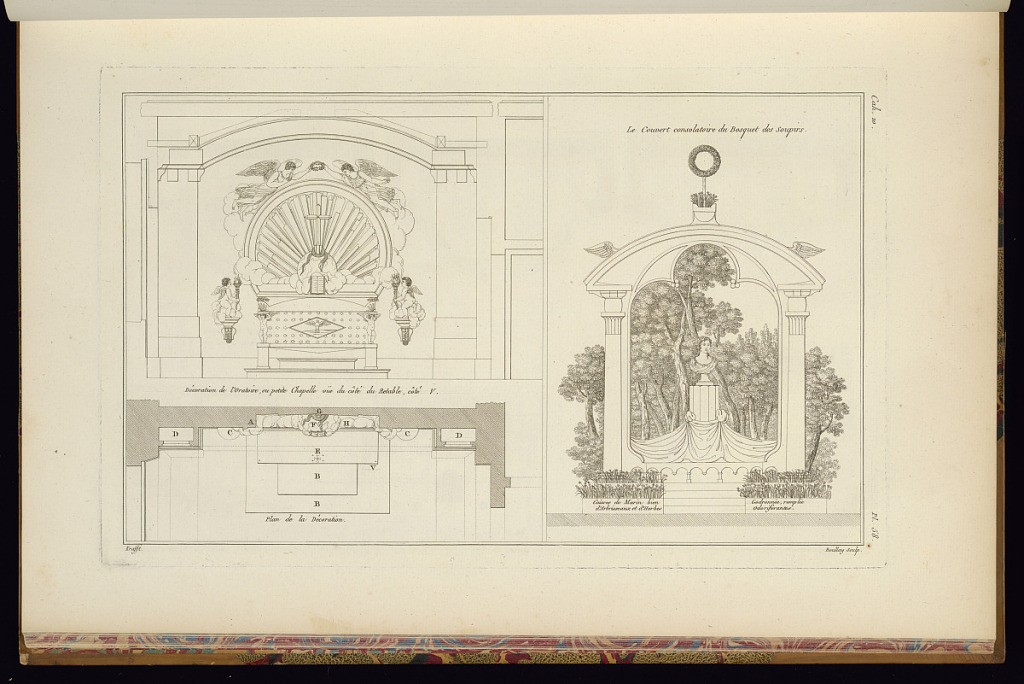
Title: Designs for Decoration of a Chapel and Garden Statuary
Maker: Jean-Charles Krafft, French, 1764 - 1833
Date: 1812
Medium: Etching and engraving on paper
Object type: Print
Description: An architectural print with an elevation and floor plan for a Chapel's oratory and an elevation for a garden pavilion with a portrait bust on a fluted column in the center and trees in the background. The plate is numbered and signed.